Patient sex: M
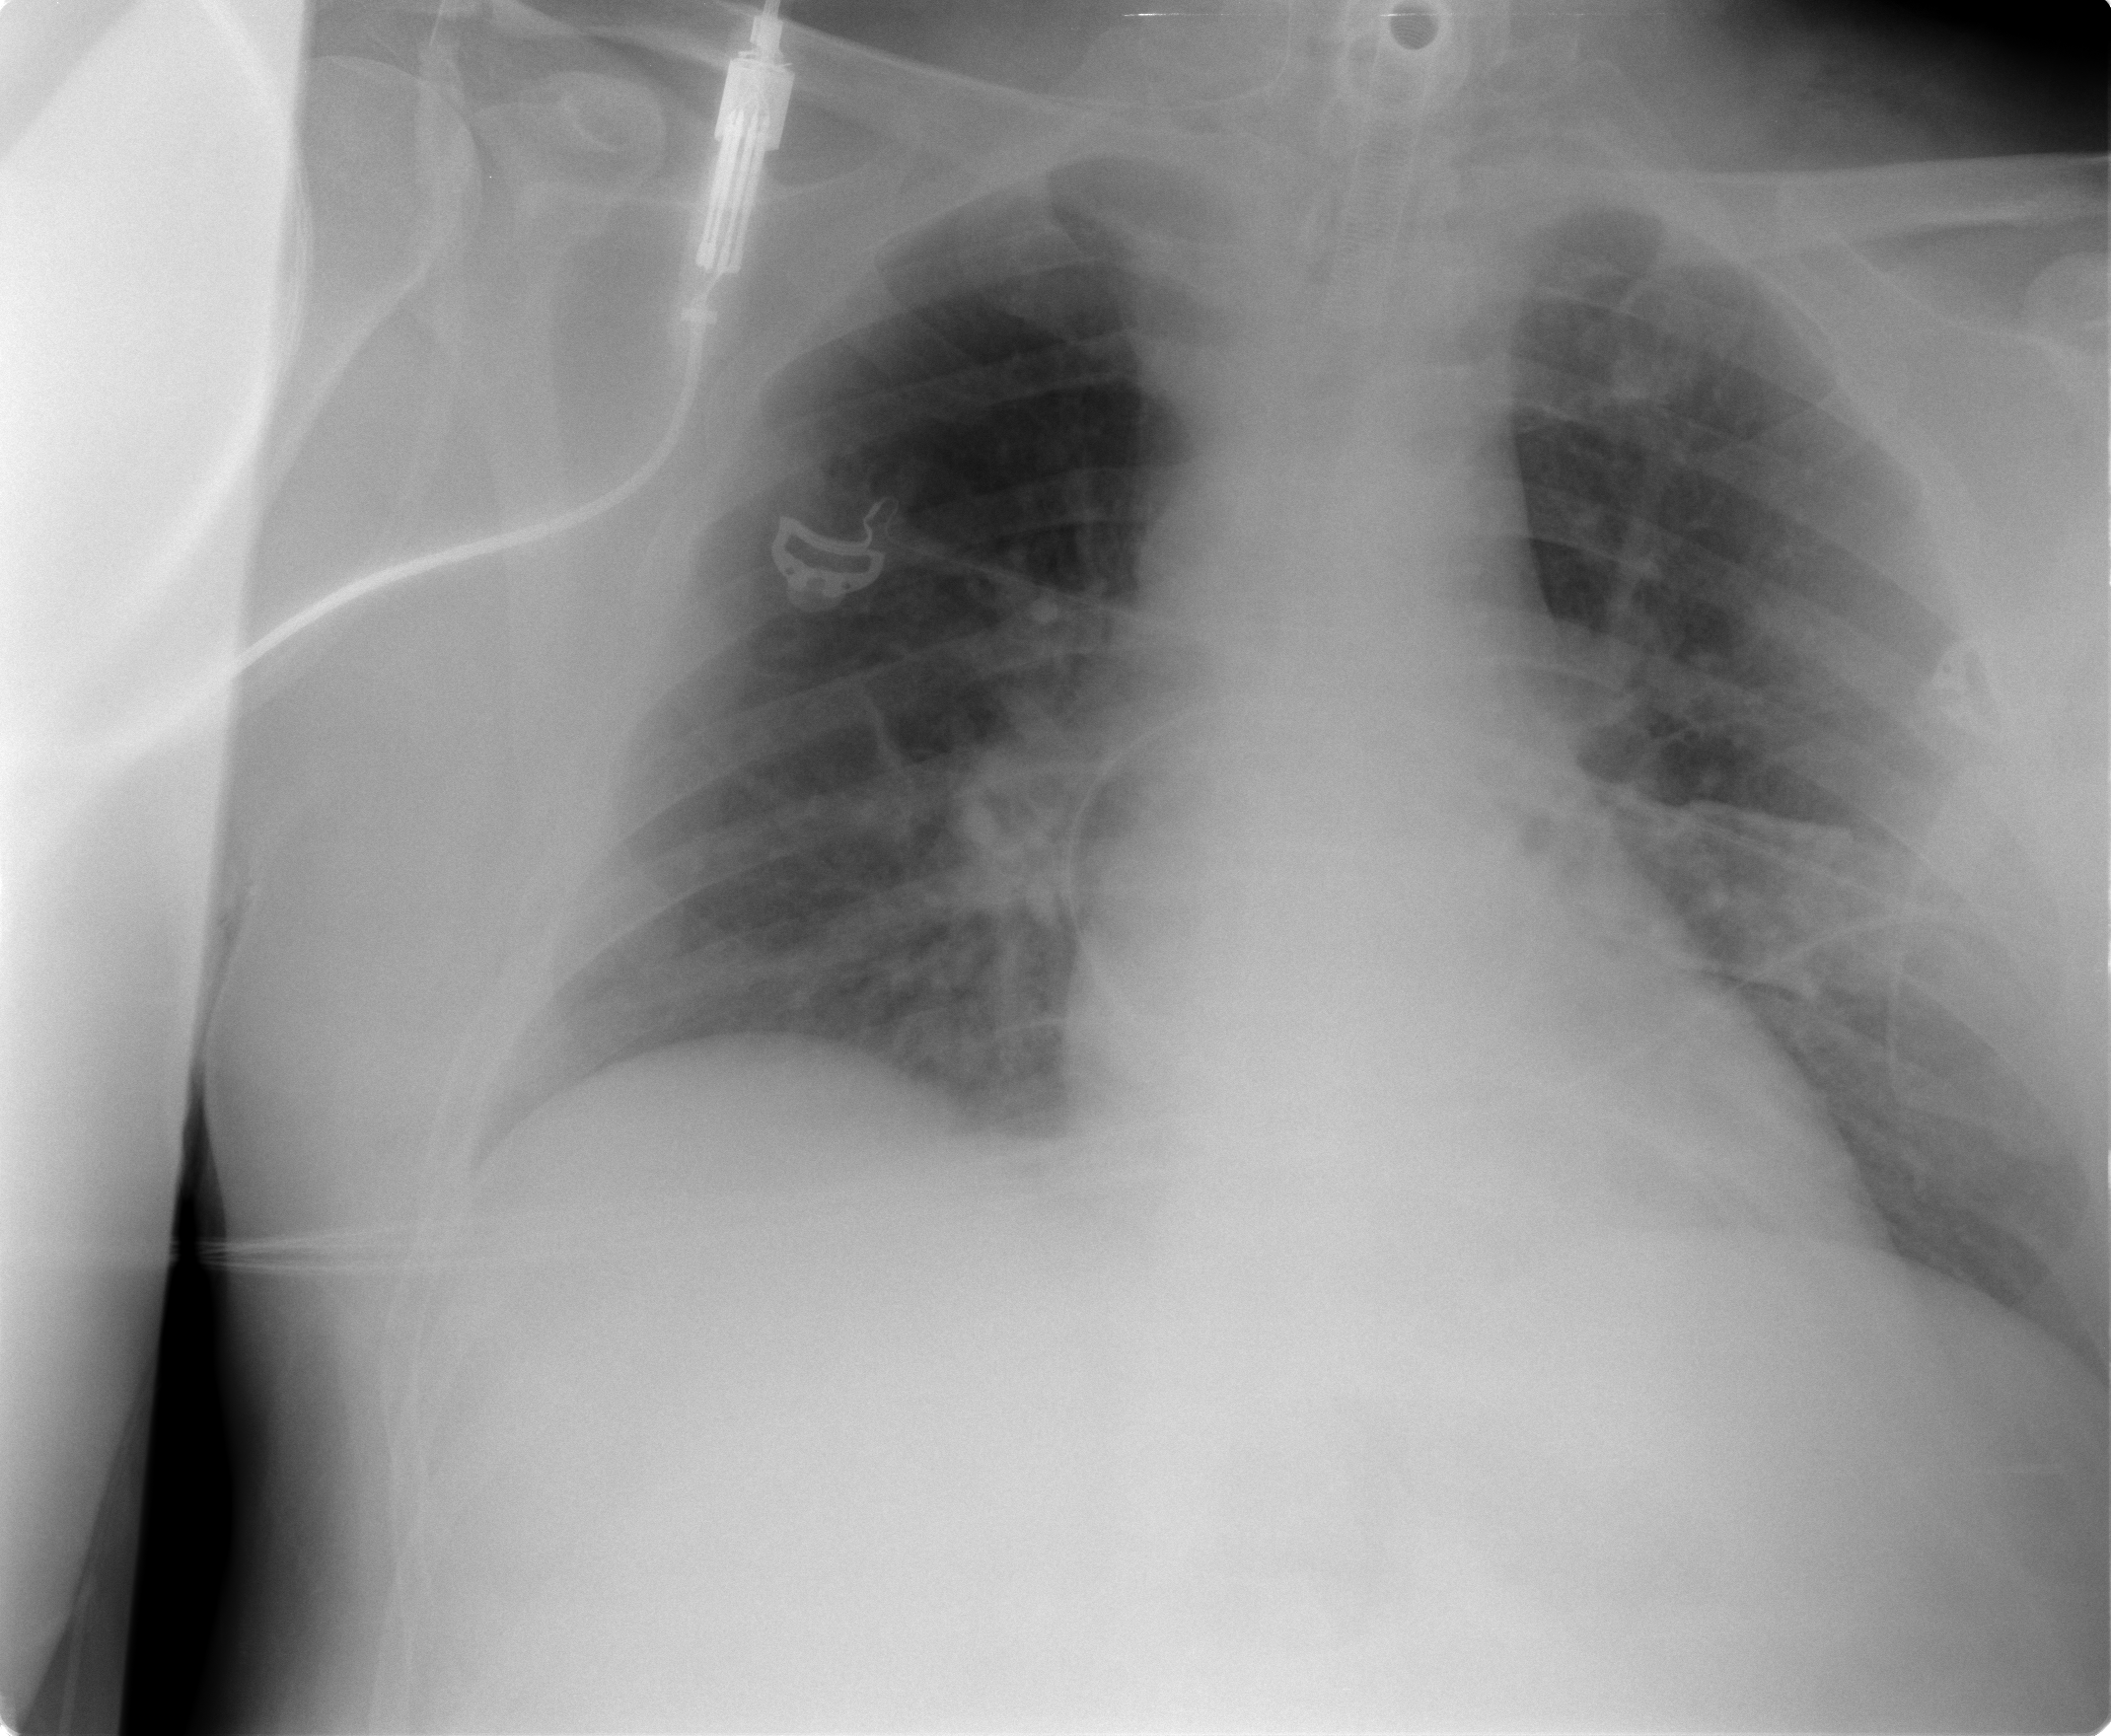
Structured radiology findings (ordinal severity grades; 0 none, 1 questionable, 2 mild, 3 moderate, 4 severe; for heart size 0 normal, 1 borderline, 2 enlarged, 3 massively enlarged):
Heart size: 0
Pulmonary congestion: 0
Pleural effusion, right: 0
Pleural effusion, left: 0
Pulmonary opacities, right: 0
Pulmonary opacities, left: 0
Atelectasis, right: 0
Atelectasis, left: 1